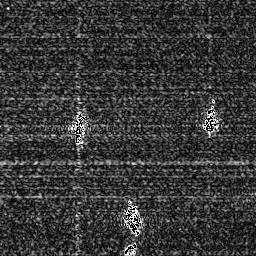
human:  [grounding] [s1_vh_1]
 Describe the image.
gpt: In the satellite image, there is  <ref>1 medium ship </ref> <box>[[27, 42, 33, 60, 0]]</box> located at center,  <ref>1 medium ship </ref> <box>[[48, 76, 55, 91, 0]]</box> located at bottom,  <ref>1 medium ship </ref> <box>[[78, 39, 85, 53, 0]]</box> located at right.